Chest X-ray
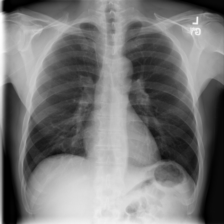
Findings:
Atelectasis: negative
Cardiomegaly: negative
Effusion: negative
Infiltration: negative
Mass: negative
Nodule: negative
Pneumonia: negative
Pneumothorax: negative
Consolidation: negative
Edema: negative
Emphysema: negative
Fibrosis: negative
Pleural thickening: negative
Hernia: negative